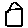
Label: house